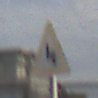
Verkehrszeichen: DoppelkurveZunaechstLinks
Umgebung: Outdoor, Suburban
Tageszeit: MorningAfternoon
Wetter: PartlyCloudy
Licht: Natural
Jahreszeit: NotSpecified
Kontrast: HighContrast